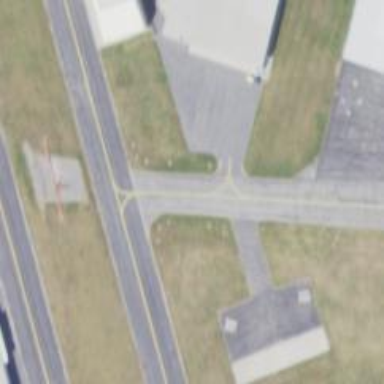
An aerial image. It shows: View of taxiway at the airport.